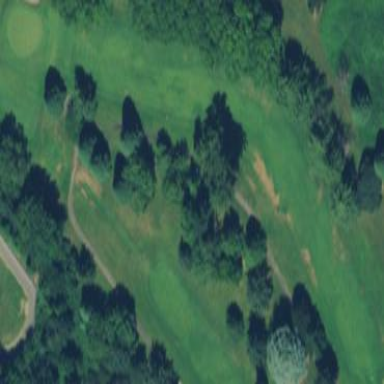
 likely golf fairway with neatly mown grass."